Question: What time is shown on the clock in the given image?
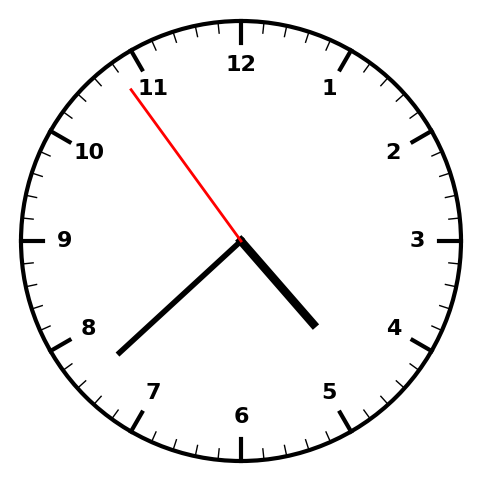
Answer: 04:37:54